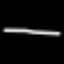
Label: line